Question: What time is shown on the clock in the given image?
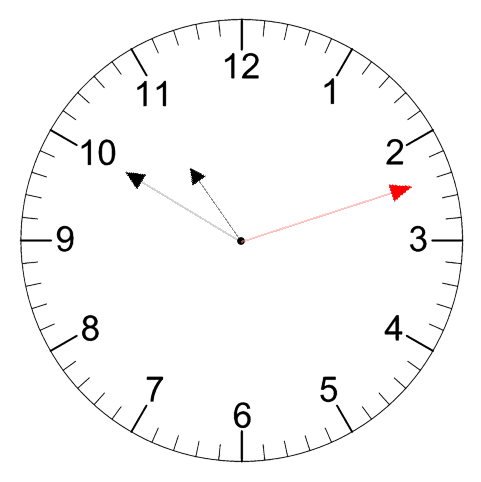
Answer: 10:50:12